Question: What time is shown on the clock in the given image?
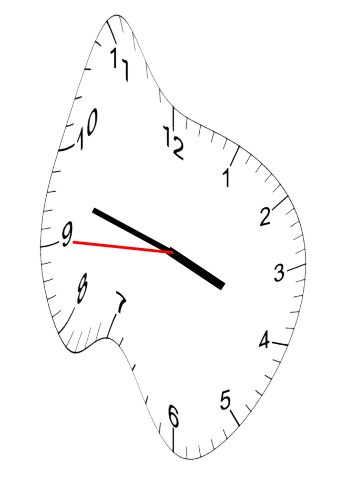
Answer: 03:47:45